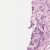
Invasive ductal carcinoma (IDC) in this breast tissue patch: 1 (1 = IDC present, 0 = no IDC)